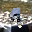
Label: 9